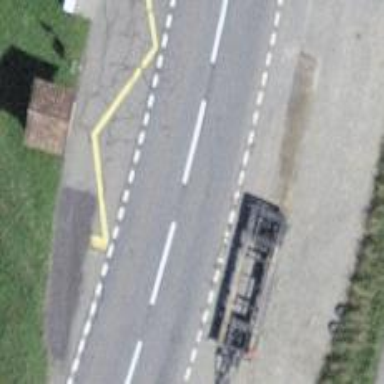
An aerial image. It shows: Public transport stop position.